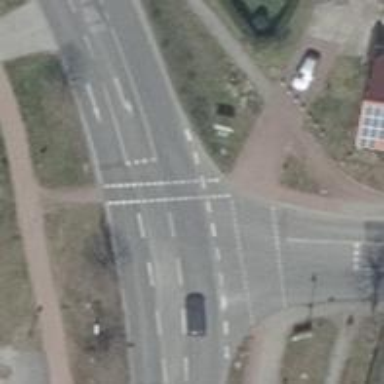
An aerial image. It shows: Road with traffic signals.